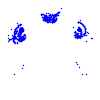
Particle: pion